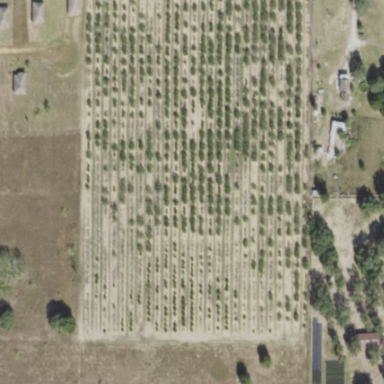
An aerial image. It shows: Orchard.